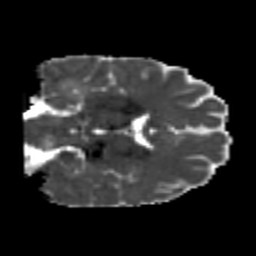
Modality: MD
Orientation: coronal
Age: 20
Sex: male
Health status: healthy
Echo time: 0.074 s